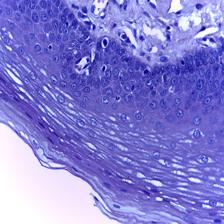
Diagnosis: Normal